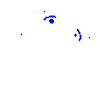
Particle: electron